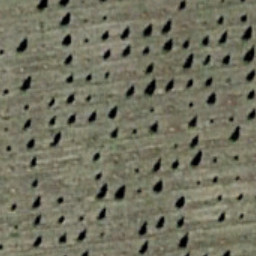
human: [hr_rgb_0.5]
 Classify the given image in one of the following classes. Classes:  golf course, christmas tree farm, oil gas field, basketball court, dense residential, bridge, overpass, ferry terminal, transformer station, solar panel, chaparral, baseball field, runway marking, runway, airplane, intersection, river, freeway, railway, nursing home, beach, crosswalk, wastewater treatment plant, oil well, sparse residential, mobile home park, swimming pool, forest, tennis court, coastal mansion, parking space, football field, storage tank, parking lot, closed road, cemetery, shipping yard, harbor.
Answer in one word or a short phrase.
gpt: christmas tree farm